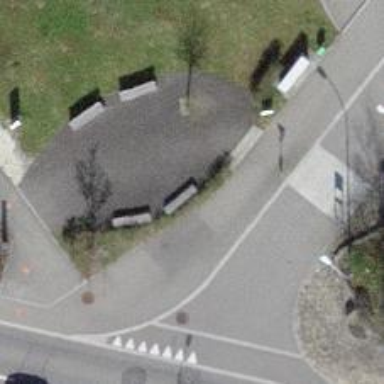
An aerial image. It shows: Bench.